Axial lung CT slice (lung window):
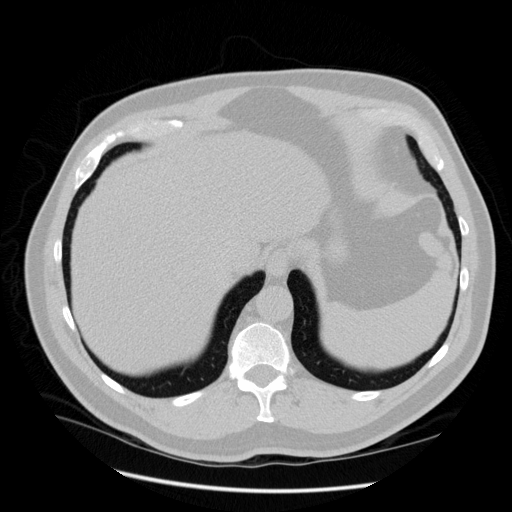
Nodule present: no